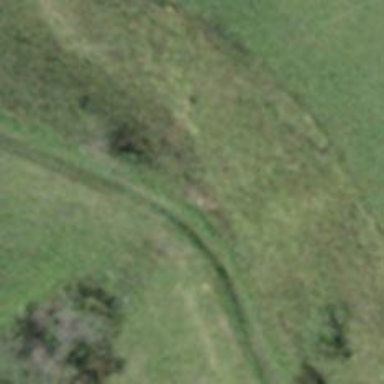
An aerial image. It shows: Path covered in grass.